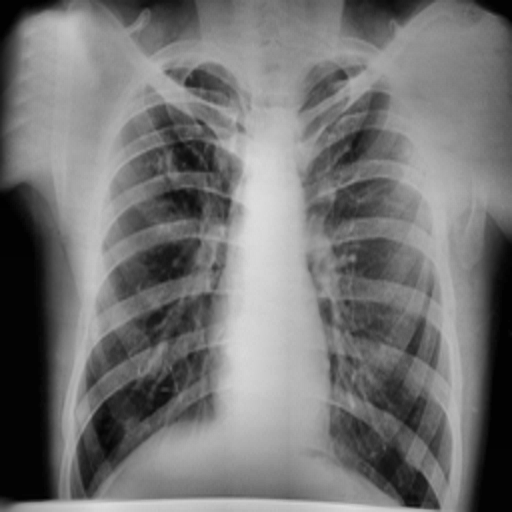
Finding: TUBERCULOSIS